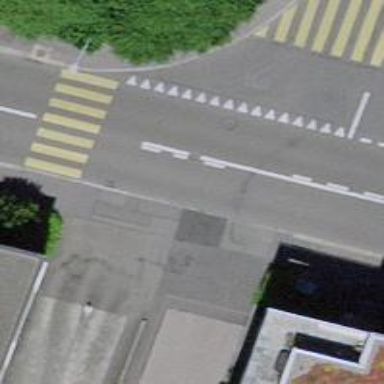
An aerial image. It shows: Kerb serving as barrier.